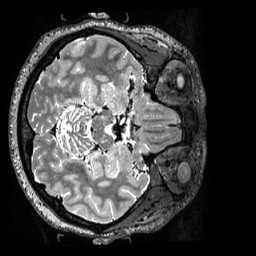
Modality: T2w
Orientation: axial
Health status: healthy
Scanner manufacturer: siemens
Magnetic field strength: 3 T
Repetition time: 3.2 s
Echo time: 0.565 s